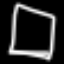
Label: square